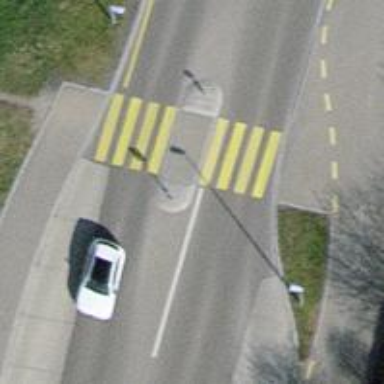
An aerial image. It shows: Uncontrolled zebra crossing on the road.